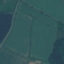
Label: Pasture